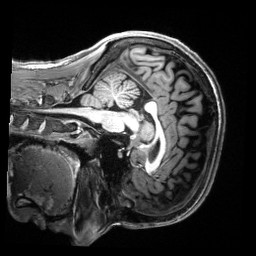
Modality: T1w
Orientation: sagittal
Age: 21
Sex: female
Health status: healthy
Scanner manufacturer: siemens
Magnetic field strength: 3 T
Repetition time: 2.5 s
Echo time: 0.00222 s